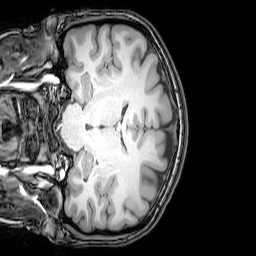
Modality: T1w
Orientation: coronal
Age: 22
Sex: female
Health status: healthy
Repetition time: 0.081 s
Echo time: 0.037 s